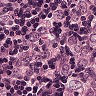
Metastatic tissue present: yes